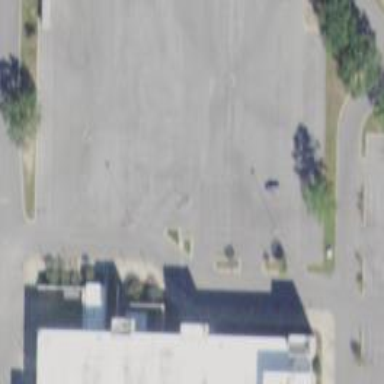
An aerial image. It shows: Parking space.